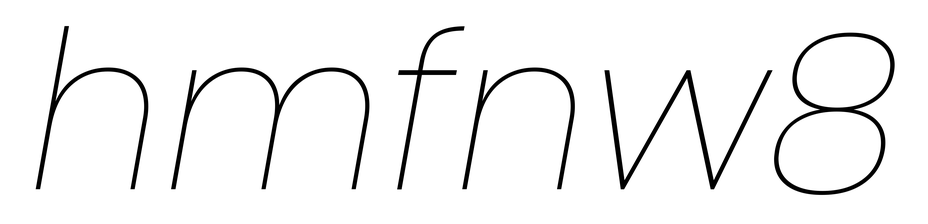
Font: Poppins-ThinItalic